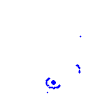
Particle: kaon